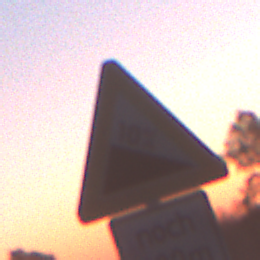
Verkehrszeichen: Gefaelle10
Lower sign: LaengeEinerStrecke3
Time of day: SunriseSunset
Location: Outdoor (Nature)
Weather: Clear
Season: NotSpecified
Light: Natural